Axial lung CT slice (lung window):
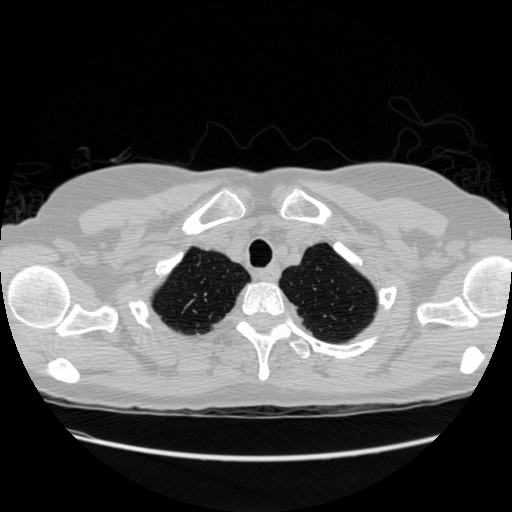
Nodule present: no